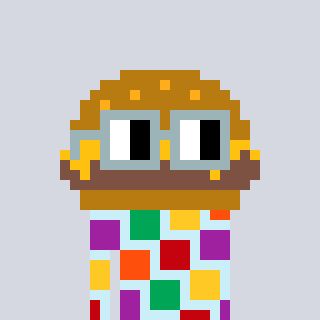
a pixel art character with square dark gray glasses, a burger-shaped head and a cold-colored body on a cool background